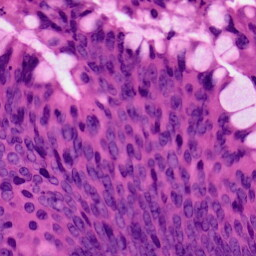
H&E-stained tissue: Colon